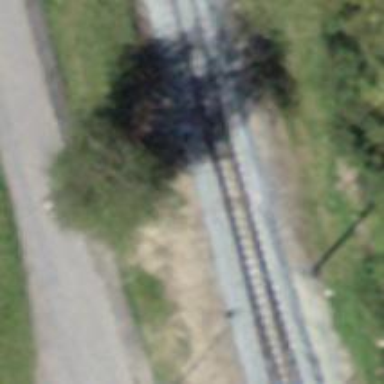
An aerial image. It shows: Railway switch.